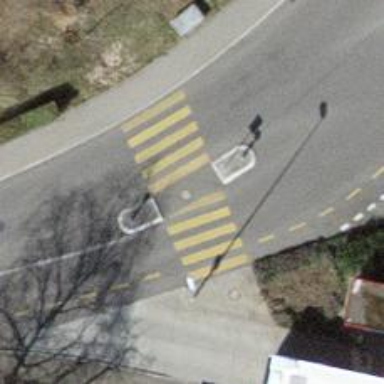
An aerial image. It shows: Zebra crossing with pedestrian island.